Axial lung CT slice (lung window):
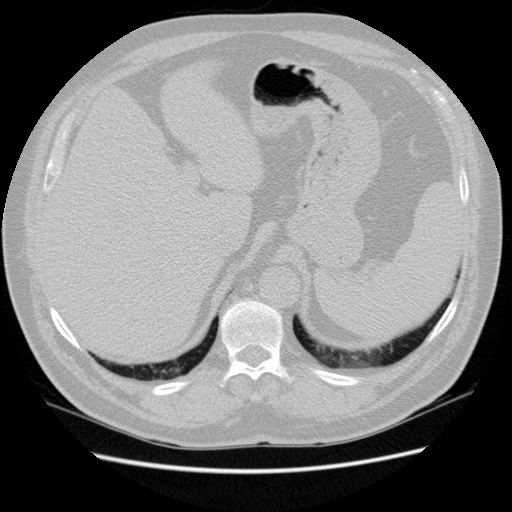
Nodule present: no